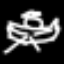
Label: angel